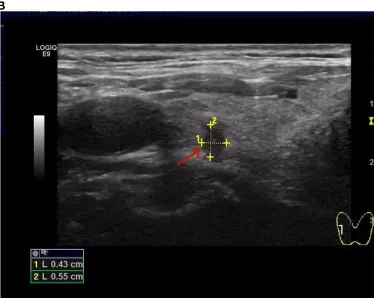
(B) There is a solid nodule in the upper pole of the right lobe of the thyroid, measuring approximately 0.4*0.6 cm.
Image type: radiology (ultrasound)